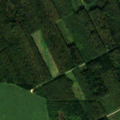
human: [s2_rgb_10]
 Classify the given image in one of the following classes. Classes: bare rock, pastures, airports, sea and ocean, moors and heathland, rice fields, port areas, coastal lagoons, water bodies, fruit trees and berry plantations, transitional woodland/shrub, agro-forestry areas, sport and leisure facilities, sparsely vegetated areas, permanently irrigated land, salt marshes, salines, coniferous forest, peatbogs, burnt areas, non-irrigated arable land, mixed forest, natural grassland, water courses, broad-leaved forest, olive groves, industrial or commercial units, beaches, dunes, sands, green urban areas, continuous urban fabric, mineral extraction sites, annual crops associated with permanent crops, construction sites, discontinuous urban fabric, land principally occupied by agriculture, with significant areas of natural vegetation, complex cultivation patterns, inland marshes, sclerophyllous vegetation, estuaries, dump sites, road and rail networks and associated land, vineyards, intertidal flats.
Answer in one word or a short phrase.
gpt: non-irrigated arable land, broad-leaved forest, mixed forest, transitional woodland/shrub